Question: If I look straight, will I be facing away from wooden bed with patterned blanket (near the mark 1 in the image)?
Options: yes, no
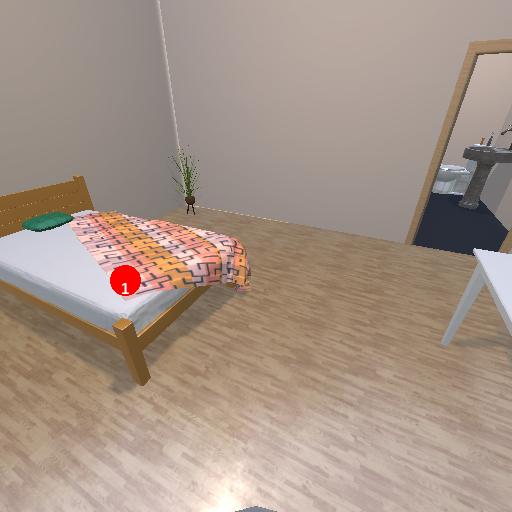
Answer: yes